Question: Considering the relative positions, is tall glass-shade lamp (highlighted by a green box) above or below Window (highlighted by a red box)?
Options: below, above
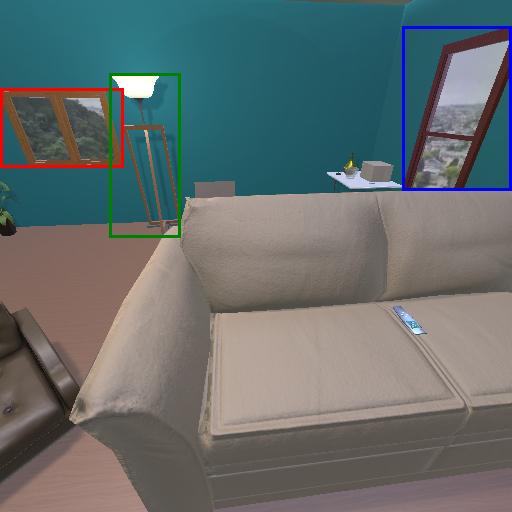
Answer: below